Question: I have this code:
'''
<div style='padding: 30px; border: 1px solid #777; width: 500px; height: 500px;'>
<div style='border: 1px solid #000; width: 260px; height: 26px;'>
<form style='margin: 0; padding: 0;'>
<input type='text' style='margin: 0; padding: 0; border: 0; background-color: #F88; height: 26px; width: 200px'/><input type='submit' value='' style='margin: 0; padding: 0; border: 0; background-color: #88F; height: 26px; width: 60px'/>
</form>
</div></div>
'''
You can see the 2 inputs tags are directly after wach other in one line or else that break will create a space of course, annoyingly.
Anyway this is the result:

So what gives here ? Why are chrome and Safari behaving strange ?
I tried like everything, resetting border, margin and padding to 0 even line heights.
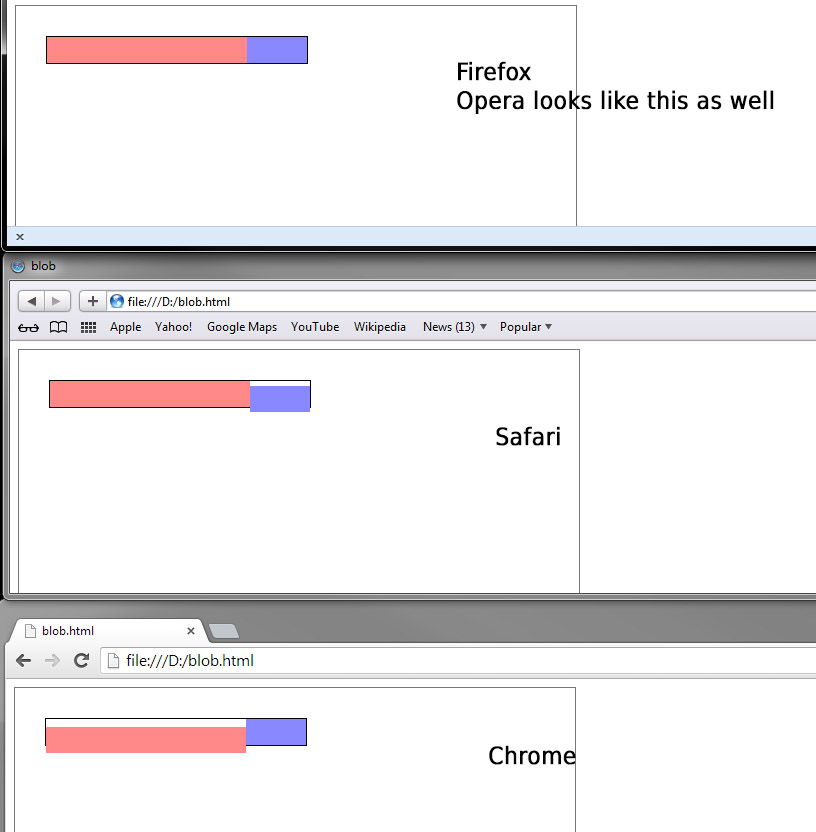
Answer: You would add 'vertical-align:top' to the 'input' elements. They are 'inline' elements, therefore 'vertical-align' will have an effect on them. It's worth noting that the default value of this property is 'baseline'. Additionally, you should really be using CSS as opposed to inline styling.
<URL>
'''
<div style='padding: 30px; border: 1px solid #777; width: 500px; height: 500px;'>
<div style='border: 1px solid #000; width: 260px; height: 26px;'>
<form style='margin: 0; padding: 0;'>
<input type='text' style='vertical-align: top; margin: 0; padding: 0; border: 0; background-color: #F88; height: 26px; width: 200px'/><input type='submit' value='' style='vertical-align: top; margin: 0; padding: 0; border: 0; background-color: #88F; height: 26px; width: 60px'/>
</form>
</div>
</div>
'''